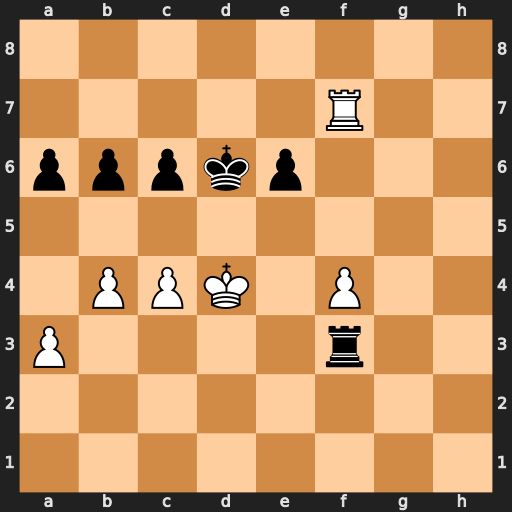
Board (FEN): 8/5R2/pppkp3/8/1PPK1P2/P4r2/8/8
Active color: w
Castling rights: -
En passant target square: -
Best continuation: c5+ bxc5+ bxc5#